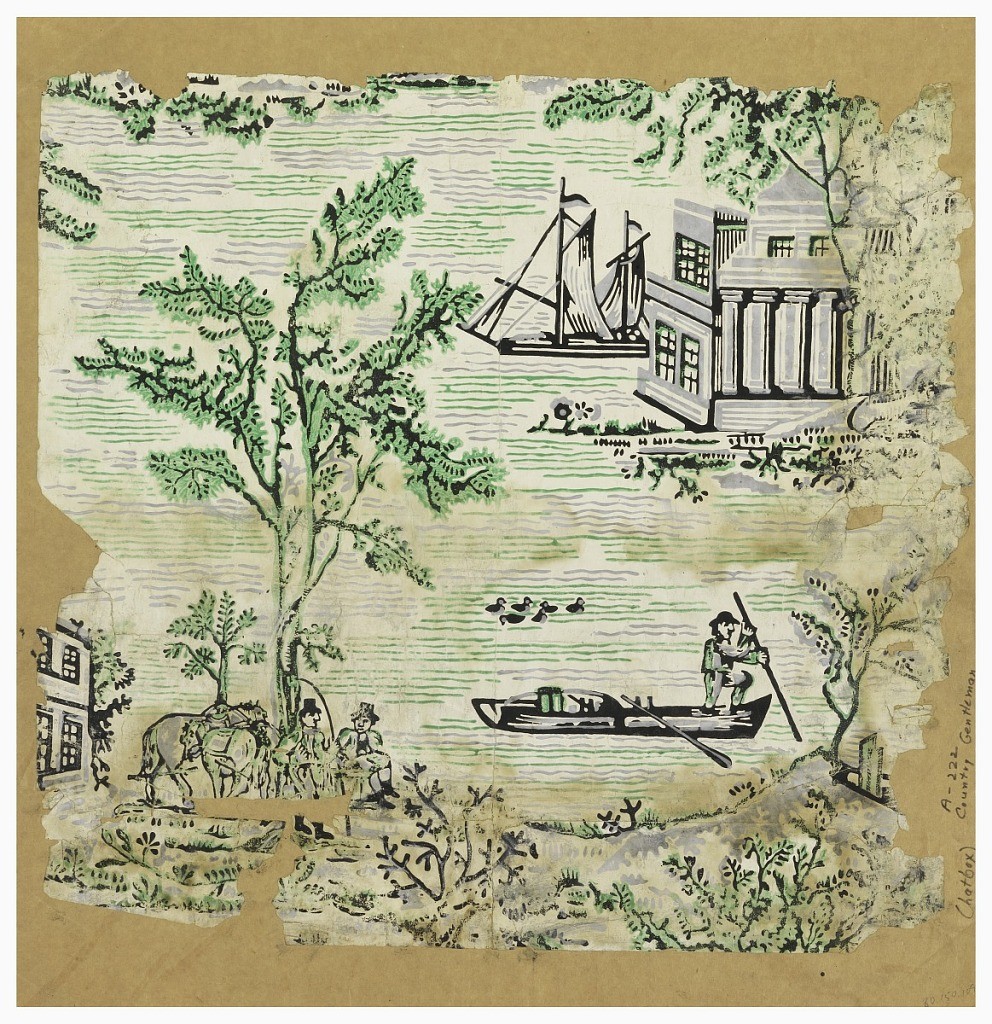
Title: Sidewall
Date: ca. 1810
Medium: Block-printed
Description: Man in a boat with group of ducks swimming nearby. Another pair of men with horses sitting under trees. Classical buildings and ship in distance. Printed in green, gray and black on off-white ground.